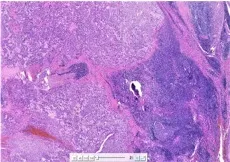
Microscopic image (A) of the excised specimen showing the tumor was located in the lymph nodes, and residual lymphoid tissue could be seen at the edge (HEx20).
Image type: pathology (h&e)